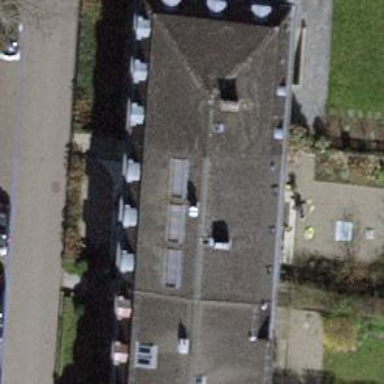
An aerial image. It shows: House with tile roof.